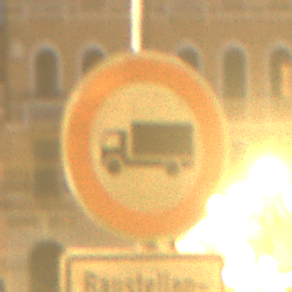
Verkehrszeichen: VerbotFuerKraftfahrzeugeUeberDreiKommaFuenfTonnen
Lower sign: SonstigeFahrzeugePersonengruppenFrei1
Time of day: Night
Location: Outdoor (Urban)
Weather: Clear
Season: NotSpecified
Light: Artificial